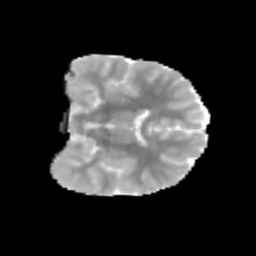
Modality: MD
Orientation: coronal
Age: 9
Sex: male
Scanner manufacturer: siemens
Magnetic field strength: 3 T
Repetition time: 3.8 s
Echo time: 0.07 s